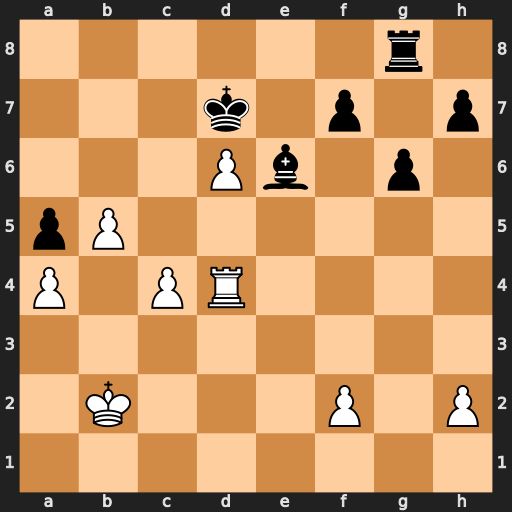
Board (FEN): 6r1/3k1p1p/3Pb1p1/pP6/P1PR4/8/1K3P1P/8
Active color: w
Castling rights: -
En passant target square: -
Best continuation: c5 Rc8 c6+ Rxc6 bxc6+